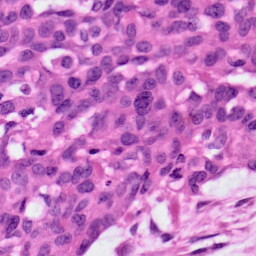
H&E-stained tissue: Ovarian